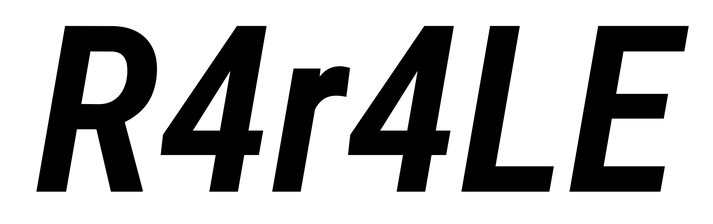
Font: Roboto-Italic_Condensed_SemiBold_Italic